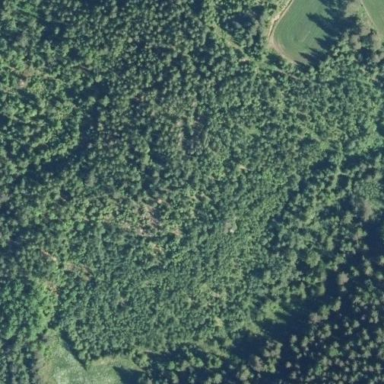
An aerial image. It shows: Forest area.